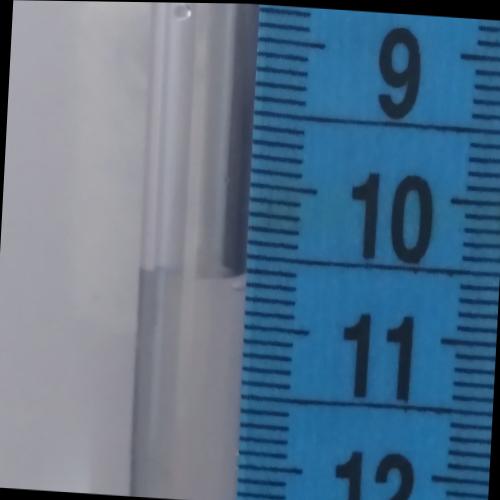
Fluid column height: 10.6 cm